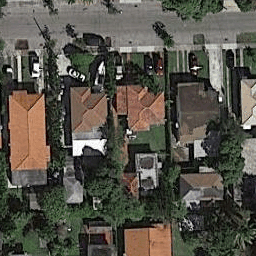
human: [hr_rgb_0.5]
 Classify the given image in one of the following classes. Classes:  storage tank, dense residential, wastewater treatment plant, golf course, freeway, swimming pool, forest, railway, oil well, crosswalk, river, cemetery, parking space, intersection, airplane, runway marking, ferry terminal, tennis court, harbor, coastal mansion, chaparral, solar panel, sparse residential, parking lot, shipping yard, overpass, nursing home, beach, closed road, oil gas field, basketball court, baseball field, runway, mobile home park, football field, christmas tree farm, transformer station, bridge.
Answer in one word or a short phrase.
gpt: dense residential